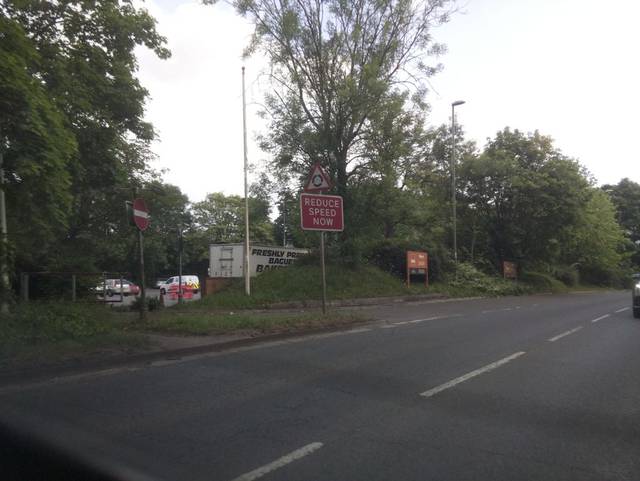
Region: United Kingdom
Coordinates: 50.977, -1.364